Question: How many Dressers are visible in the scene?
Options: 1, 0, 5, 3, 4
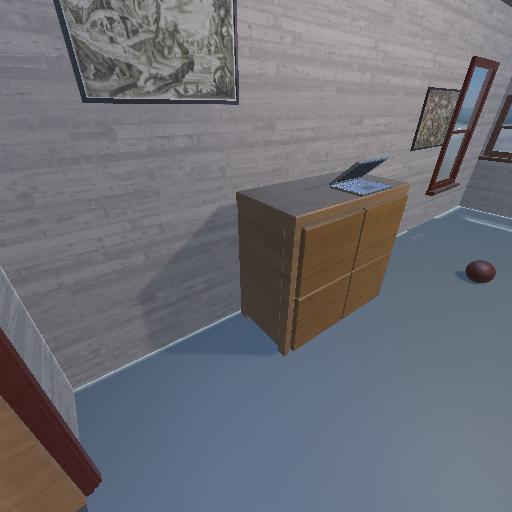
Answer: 1